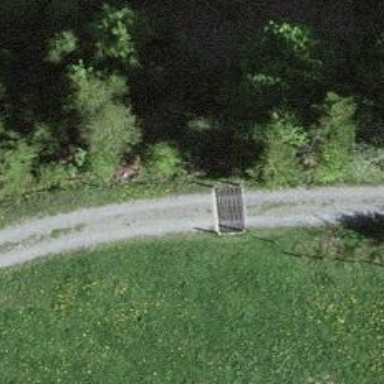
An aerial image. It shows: Cattle grid barrier.